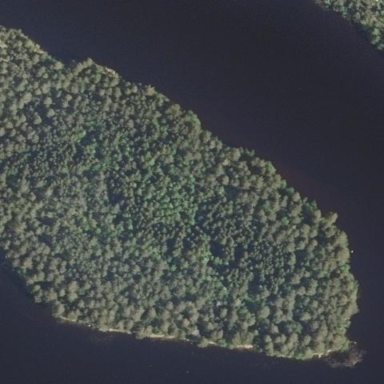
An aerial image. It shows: Islet covered with woodland.